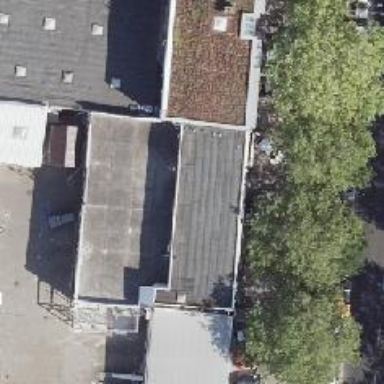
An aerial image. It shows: Car shop.